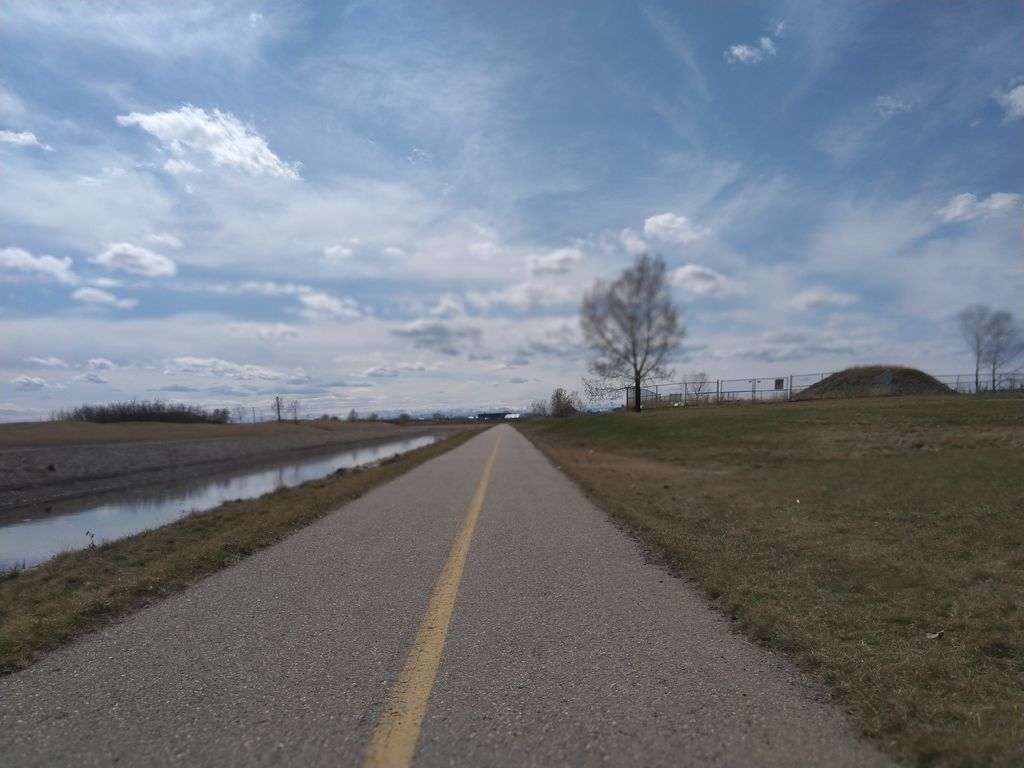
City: calgary